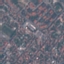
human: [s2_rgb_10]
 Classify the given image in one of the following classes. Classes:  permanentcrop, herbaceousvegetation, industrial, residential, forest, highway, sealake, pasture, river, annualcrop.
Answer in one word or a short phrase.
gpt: Residential